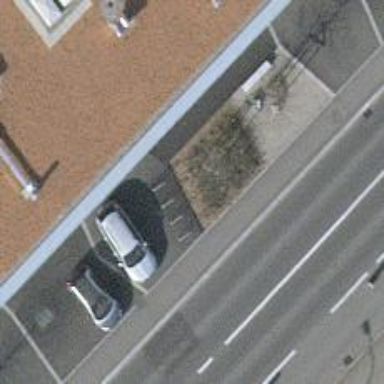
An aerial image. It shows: Bicycle parking area.